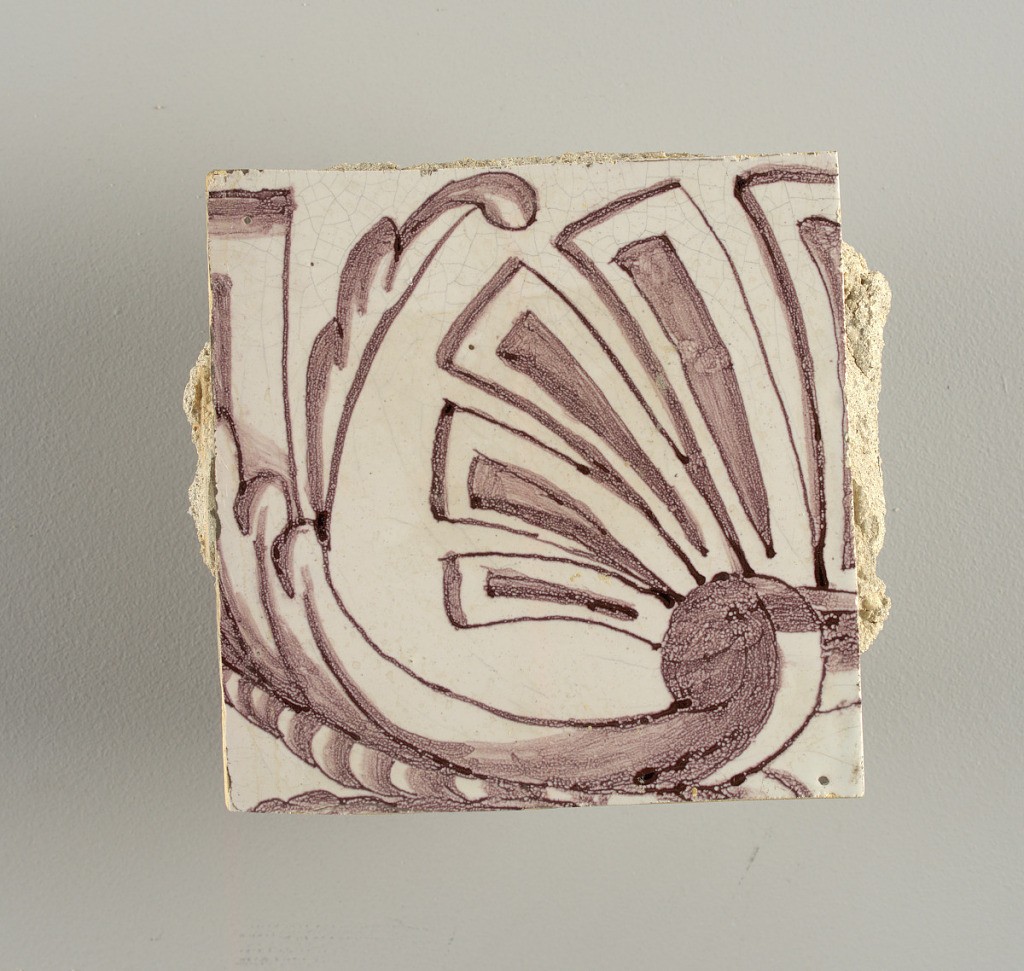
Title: Wall facing
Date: ca. 1725
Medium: Tin-glazed earthenware, underglaze
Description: Horizontal rectangle.  Thirty-seven tiles wide and twenty-one high with opening for door or window nineteen and one-half tiles high and twelve wide.  To left and right of opening, centered canopy above. Left, woman representing Hope, right, a sculputure urn.  Centered above opening, a mascaron.  Arabesque design of foliage.